Question: I have a problem that keeps stalling me from advancing further, this error is not logical at all in my opinion , I am learning from a book and the code is from there.
This is the code :
'''
package test_area;
public class clzzz {
class SimpleCircle{
double radius;
SimpleCircle()
{
radius = 1;
}
SimpleCircle(double newRadius)
{
radius = newRadius;
}
double getArea()
{
return radius*radius*Math.PI;
}
double getPerimeter()
{
return 2*radius*Math.PI;
}
void setRadius(double newRadius)
{
radius = newRadius;
}
}
public static void main(String[] args)
{
SimpleCircle circle1 = new SimpleCircle();
}
}
'''
This is the error

If I eliminate the static from void main the error vanishes, but doing that I am altering the signature of the main method..... I am really confuse, followed the code from the book word by word.
Why in the name of God do I need the static tag ? I don't need to oblige the respective class to have only one instance since I can control it's instances by the names of the objects thus static is just a barrier ?
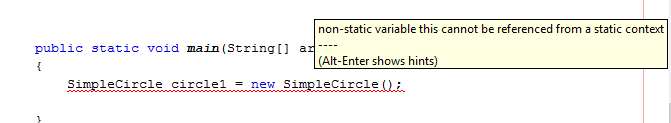
Answer: You defined SimpleCircle as an inner class, that is an unnecessary complication here and it is what is keeping this from compiling. Move the SimpleCircle class declaration out from inside the declaration of clzzz and you'll fix the problem.
Alternatively you could make SimpleCircle a static inner class by adding the static keyword. If you keep this as a static inner class then, if you can use it outside of clzzz, you'll need to refer to it using the outer class as well as the inner class (clzzz.SimpleCircle) so that the JVM can find it.
Typically static inner classes are used for organizational purposes, because you have something you use along with another class but it doesn't depend on it (<URL>.
'static' doesn't mean you can have only one instance. In the context of a class definition it means that there is no dependency on an instance of the outer class. You still can create multiple instances using the static inner class (again, think of Map and Map.Entry, where you can iterate through all the entries of the map, each one is a separate instance of Map.Entry). You can think of 'static' as meaning, "you don't need an object instantiated from the class where this thing is defined."
Making something a non-static inner class means objects of the inner class are accessing things in the scope of the outer class' instance, so you can't create an instance of the inner class without a reference an instance of the outer class, and that's what the compiler is complaining about.